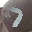
Label: 7